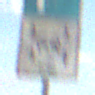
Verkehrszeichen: CarsharingfahrzeugeFrei
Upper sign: Parken
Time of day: SunriseSunset
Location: Outdoor (Nature)
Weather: PartlyCloudy
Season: NotSpecified
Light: Natural